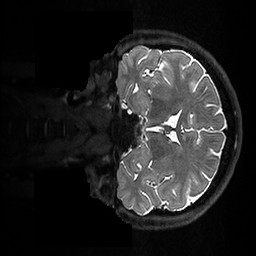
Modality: T2w
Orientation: coronal
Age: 29
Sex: male
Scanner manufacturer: ge
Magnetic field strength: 3 T
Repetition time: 3.202 s
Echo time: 0.05917 s